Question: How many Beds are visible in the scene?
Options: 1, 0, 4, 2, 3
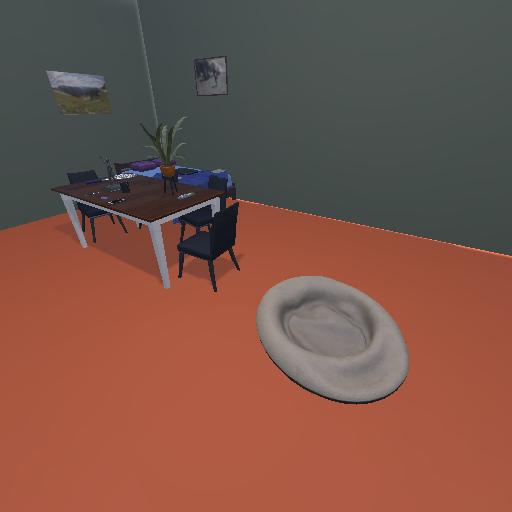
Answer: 1